Question: I really don't understand why, but part of the CSS don't apply to my code and I feel it's not normal...
'''
import React from 'react';
import classes from './Sidebar.module.css';
import pictures from '.././Pictures/orchestra_logo.png';
import { ProSidebar, SidebarHeader, SidebarFooter, SidebarContent, Menu, MenuItem, SubMenu} from 'react-pro-sidebar';
const sidebarComponentFunc = (props) => {
return(
<div className={classes.HideScrollbar}>
<ProSidebar className={classes.SidebarStyle}>
<SidebarHeader className={classes.SidebarHeader}>
<a href="https://www.google.fr"><img className={classes.Picture} src={pictures} alt="not found"></img></a>
<br></br>
<br></br>
</SidebarHeader>
<SidebarContent className={classes.SidebarContent}>
<Menu>
<br></br>
<br></br>
<SubMenu title="✅ REQUESTS" className={classes.MenuItem}>
<MenuItem className={classes.SubMenuItem}>solved requests</MenuItem>
</SubMenu>
<br></br>
<br></br>
<br></br>
<MenuItem className={classes.MenuItem}> CLIENT_NAME</MenuItem>
<SubMenu title=" LEADS" className={classes.MenuItem}>
<MenuItem className={classes.SubMenuItem}>accounts</MenuItem>
<MenuItem className={classes.SubMenuItem}>contacts</MenuItem>
<MenuItem className={classes.SubMenuItem}>prospected</MenuItem>
<MenuItem className={classes.SubMenuItem}>ready for prospection</MenuItem>
<MenuItem className={classes.SubMenuItem}>enrichment</MenuItem>
<MenuItem className={classes.SubMenuItem}>scoring</MenuItem>
</SubMenu>
<br></br>
<br></br>
<br></br>
<SubMenu title=" OPPORTUNITIES" className={classes.MenuItem}>
<MenuItem className={classes.SubMenuItem}>weekly</MenuItem>
<MenuItem className={classes.SubMenuItem}>monthly</MenuItem>
<MenuItem className={classes.SubMenuItem}>by status</MenuItem>
<MenuItem className={classes.SubMenuItem}>AE feedback</MenuItem>
</SubMenu>
<br></br>
<br></br>
<br></br>
<SubMenu title=" BDR REPORTING" className={classes.MenuItem}>
<MenuItem className={classes.SubMenuItem}>daily activity</MenuItem>
<MenuItem className={classes.SubMenuItem}>analysis / comparison</MenuItem>
<MenuItem className={classes.SubMenuItem}>weekly reviews</MenuItem>
<MenuItem className={classes.SubMenuItem}>solved reviews</MenuItem>
<MenuItem className={classes.SubMenuItem}>funnel</MenuItem>
<MenuItem className={classes.SubMenuItem}>email stats</MenuItem>
</SubMenu>
<br></br>
<br></br>
<br></br>
<SubMenu title=" ICP REPORTING" className={classes.MenuItem}>
<MenuItem className={classes.SubMenuItem}>daily activity</MenuItem>
<MenuItem className={classes.SubMenuItem}>analysis / comparison</MenuItem>
<MenuItem className={classes.SubMenuItem}>weekly reviews</MenuItem>
<MenuItem className={classes.SubMenuItem}>solved reviews</MenuItem>
</SubMenu>
<br></br>
<br></br>
<br></br>
<SubMenu title=" CALL REVIEWS" className={classes.MenuItem}>
<MenuItem className={classes.SubMenuItem}>new reviews</MenuItem>
<MenuItem className={classes.SubMenuItem}>archived reviews</MenuItem>
</SubMenu>
<br></br>
<br></br>
<br></br>
<MenuItem className={classes.MenuItem}> EMAIL TEMPLATES</MenuItem>
<br></br>
<br></br>
<br></br>
<MenuItem className={classes.MenuItem}> CALLING SCRIPTS</MenuItem>
<br></br>
<br></br>
<br></br>
<SubMenu title=" PLAYBOOK" className={classes.MenuItem}>
<MenuItem className={classes.SubMenuItem}>read</MenuItem>
<MenuItem className={classes.SubMenuItem}>edit and create</MenuItem>
</SubMenu>
<br></br>
<br></br>
</Menu>
</SidebarContent>
<SidebarFooter className={classes.SidebarFooter}>
<Menu>
<MenuItem className={classes.MenuItem}>BDR_manager_name</MenuItem>
</Menu>
</SidebarFooter>
</ProSidebar>
</div>
);
};
export default sidebarComponentFunc;
'''
and this is my css code:
'''
.SidebarStyle{
position:fixed;
color: white;
height:100%;
top:0;
left:0;
}
.Picture{
display: block;
margin-left: 5%;
width: 150px;
height: 39px;
}
.SidebarHeader{
background-color: #28323E;
height: 50px;
padding-top: 10px;
padding-left: 10px;
width: 260px;
}
.MenuItem{
background-color: #323E4D;
padding-top: -15px;
padding-bottom: -15px;
}
.SubMenuItem{
background-color: #323E4D;
padding-top: -15px;
padding-bottom: -15px;
}
.SidebarContent{
font-size: 13px;
font-weight: 600;
font-family: -apple-system, BlinkMacSystemFont, 'Segoe UI', Roboto, Oxygen, Ubuntu, Cantarell, 'Open Sans', 'Helvetica Neue', sans-serif;
background-color: #323E4D;
}
.SidebarFooter{
font-weight: 600;
font-family: -apple-system, BlinkMacSystemFont, 'Segoe UI', Roboto, Oxygen, Ubuntu, Cantarell, 'Open Sans', 'Helvetica Neue', sans-serif;
background-color: #323E4D;
}
.pro-sidebar .pro-menu .pro-menu-item.pro-sub-menu .pro-inner-list-item {
padding-left: 0px;
}
.pro-sidebar .pro-menu .pro-menu-item.pro-sub-menu .pro-inner-list-item .pro-inner-item {
margin-top:1px;
padding: 3px 30px 5px 22px;
}
.HideScrollbar{
overflow-y: hidden;
}
'''
There are things that apply to the code: for example in the first class in CSS if I change color to red, it works, but if I want to set font-size: 29px; it doesn't work. The last class that should hide the scrollbar doesn't work too .. I am so confused, thank you for your help if someone can help me :)
This is how look the sidebar:
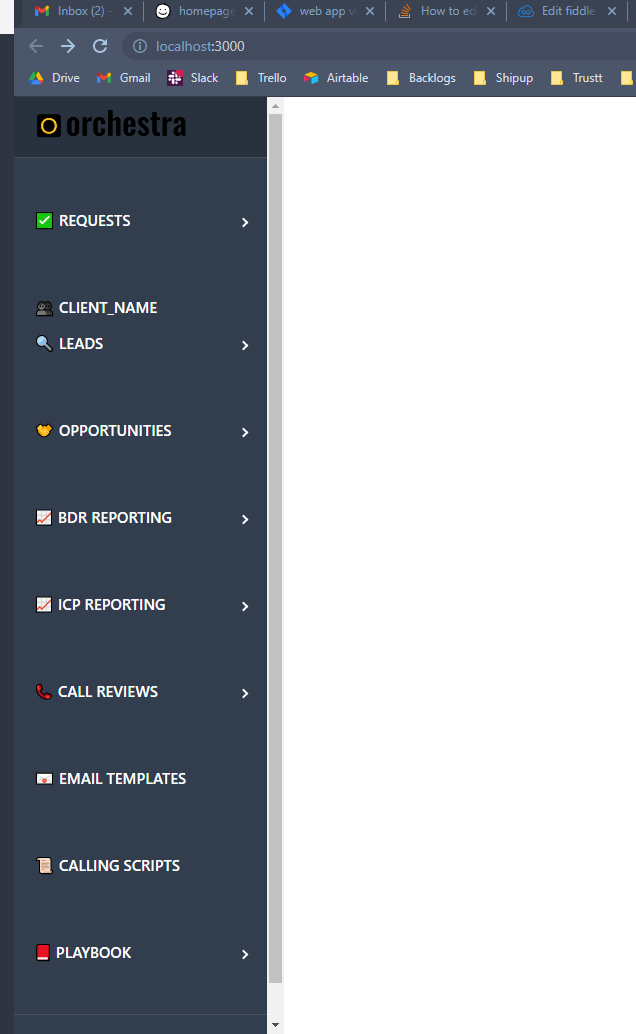
Answer: the npm module react-pro-sidebar that you are using in application will have some default styling pre-applied if you want to change the styling you need to override the existing styling
thanks